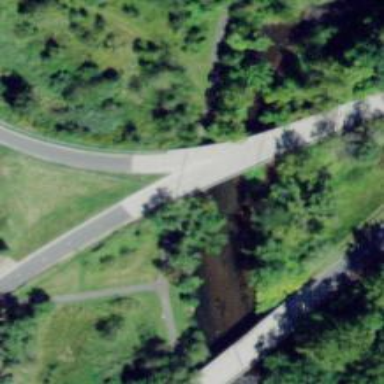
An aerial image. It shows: Trunk_link highway on bridge.